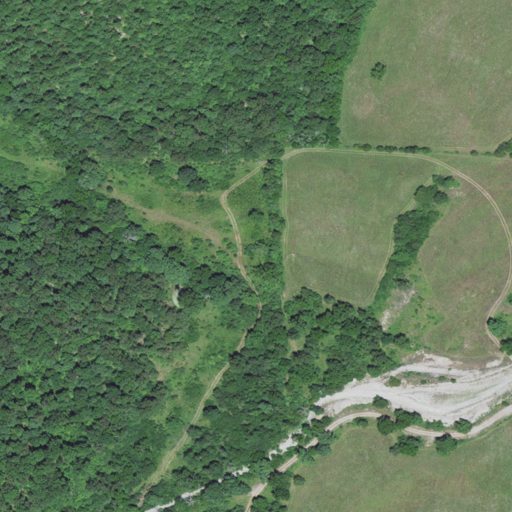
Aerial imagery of valley in Missouri named Prater Hollow containing pasture, deciduous forest, shrub, open development, and barren land